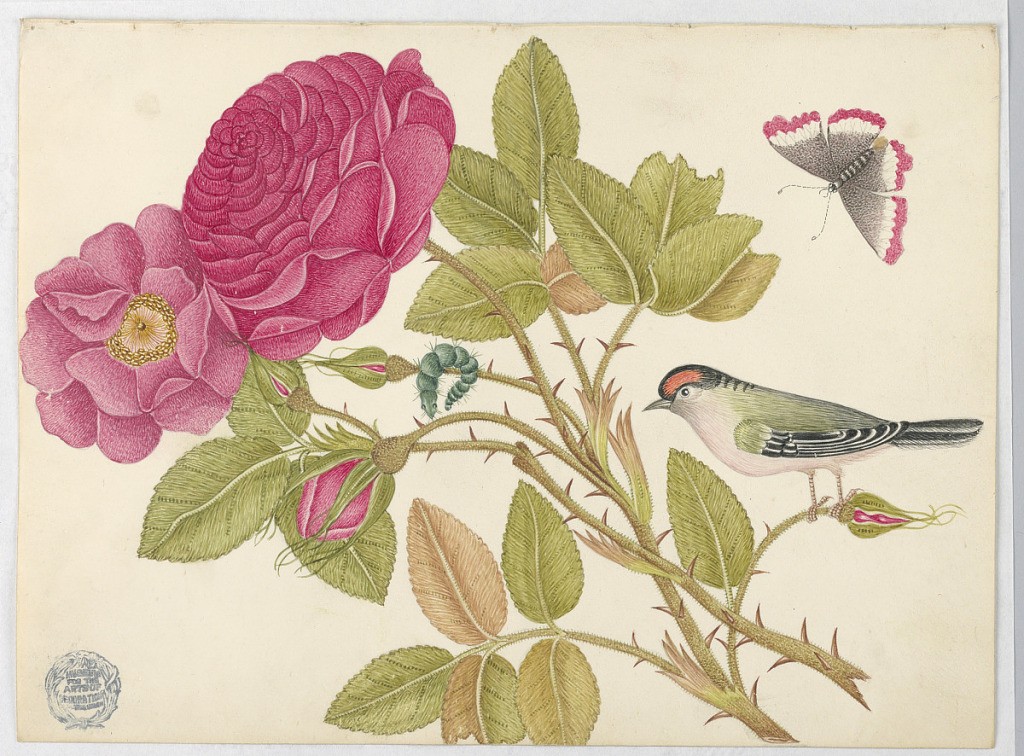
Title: Small Red-Headed Bird on Rose Branch
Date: ca. 1800–1830
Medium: Pen and ink, graphite on coated wove paper
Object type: Drawing
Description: Small Red-Headed Bird on Rose Branch